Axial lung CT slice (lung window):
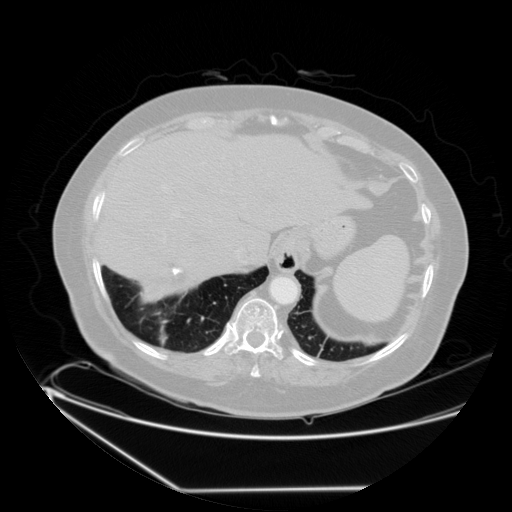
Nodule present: no